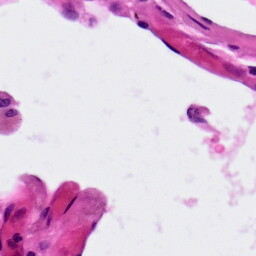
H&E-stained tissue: Lung